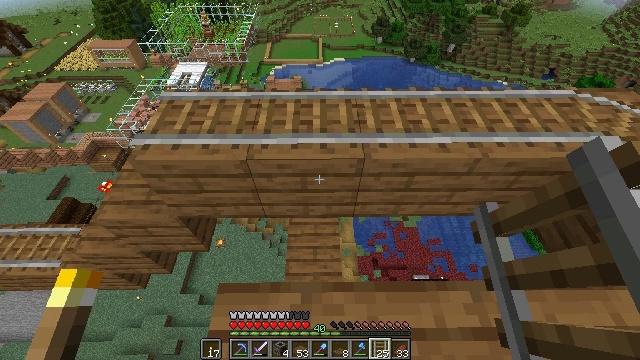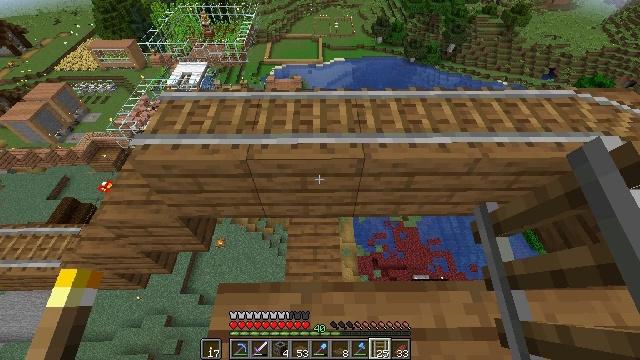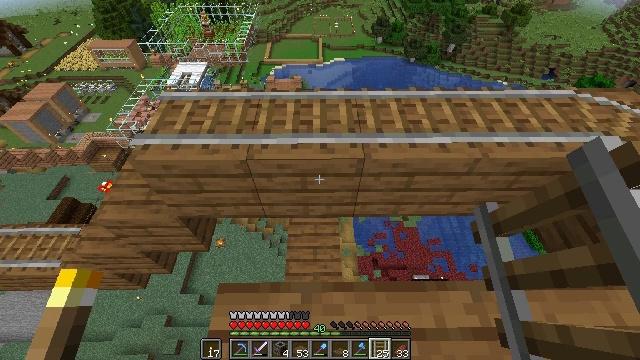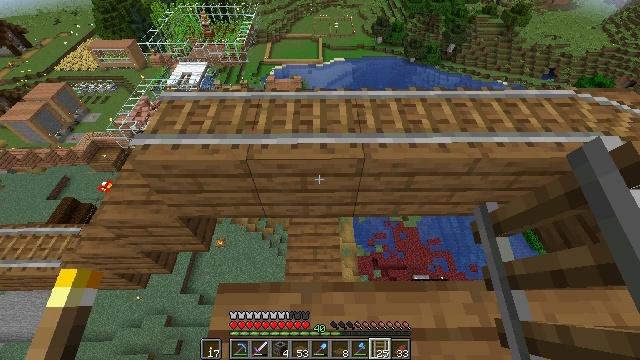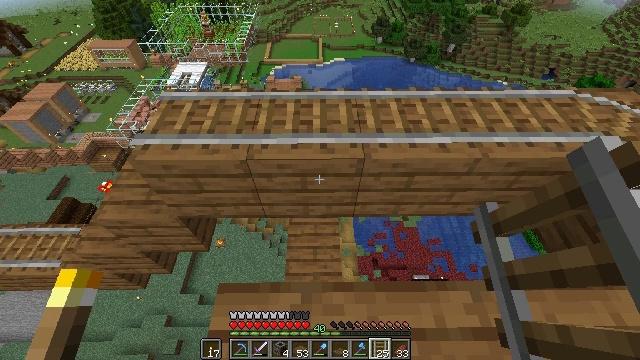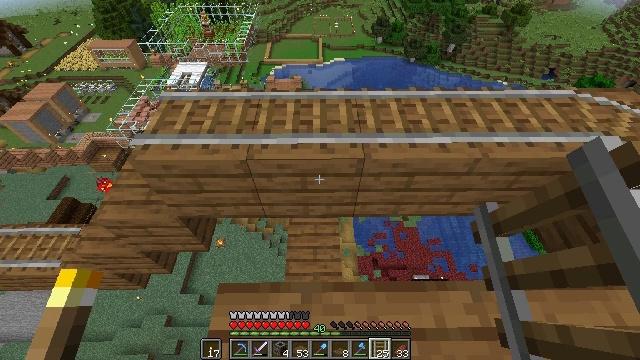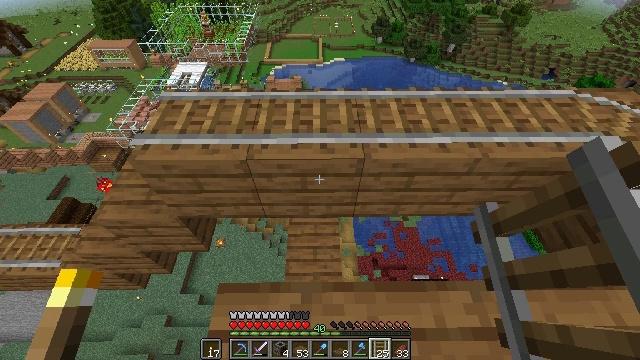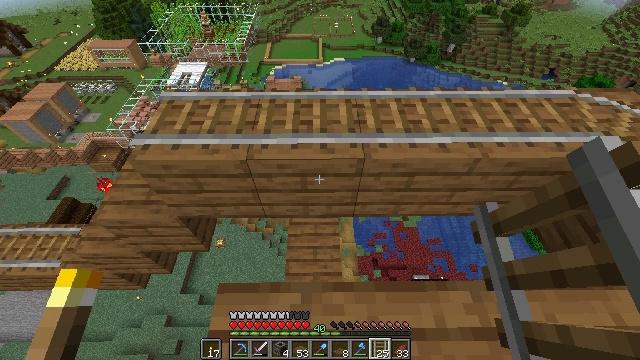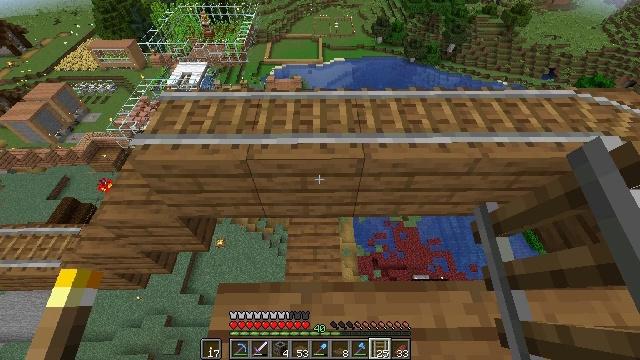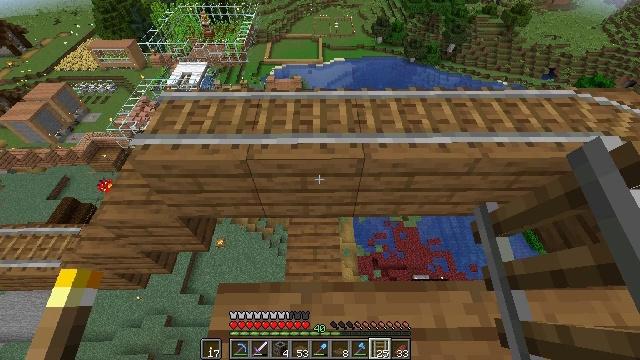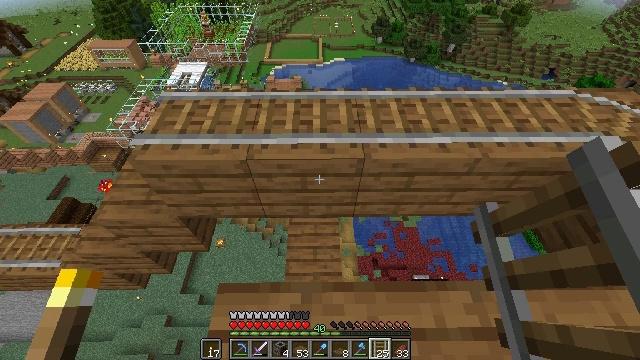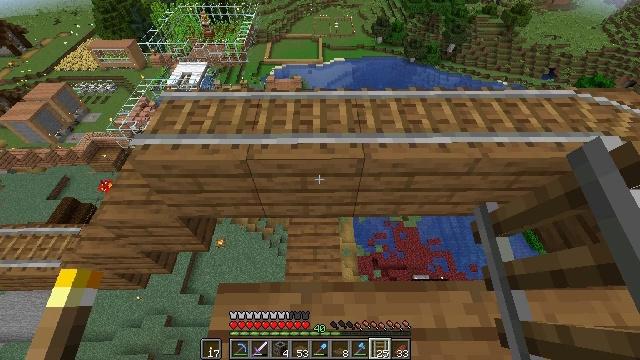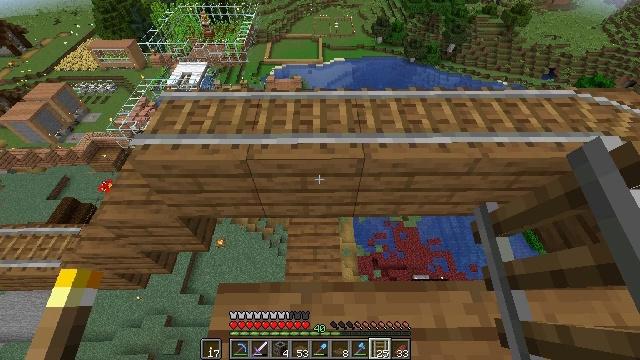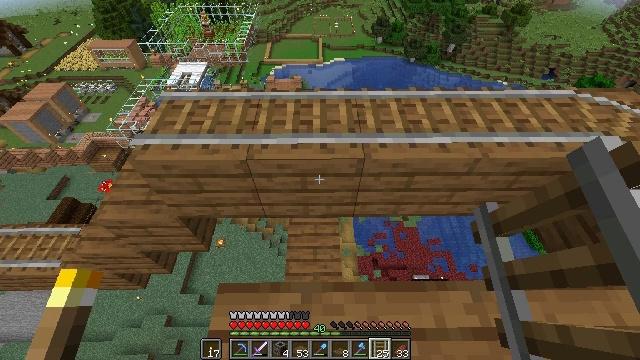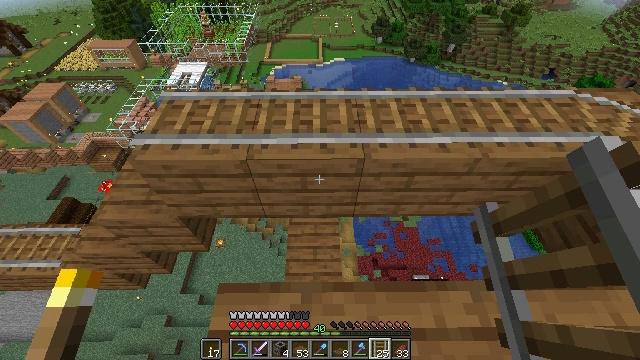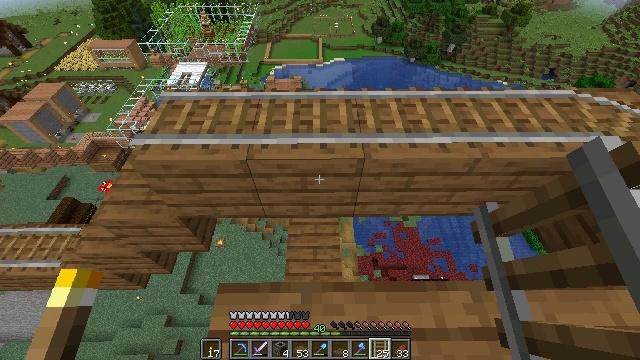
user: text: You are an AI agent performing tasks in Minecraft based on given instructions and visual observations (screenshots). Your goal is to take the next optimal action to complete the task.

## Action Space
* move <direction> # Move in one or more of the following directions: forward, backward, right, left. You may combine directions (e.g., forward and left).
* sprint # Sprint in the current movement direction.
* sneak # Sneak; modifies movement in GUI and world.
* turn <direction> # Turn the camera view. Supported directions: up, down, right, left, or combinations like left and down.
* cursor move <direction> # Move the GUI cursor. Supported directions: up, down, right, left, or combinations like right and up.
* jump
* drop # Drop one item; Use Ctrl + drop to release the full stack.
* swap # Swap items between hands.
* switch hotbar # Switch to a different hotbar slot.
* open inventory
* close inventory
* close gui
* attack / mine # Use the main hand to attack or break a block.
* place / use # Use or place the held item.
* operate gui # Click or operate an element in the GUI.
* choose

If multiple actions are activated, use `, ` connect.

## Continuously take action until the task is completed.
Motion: motion action
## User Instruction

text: Use the crafting table to craft rabbit stew.
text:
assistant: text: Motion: no_op
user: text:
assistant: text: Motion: no_op
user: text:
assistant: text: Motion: no_op
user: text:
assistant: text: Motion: no_op
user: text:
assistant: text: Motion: no_op
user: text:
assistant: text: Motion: no_op
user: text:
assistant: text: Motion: no_op
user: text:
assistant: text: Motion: no_op
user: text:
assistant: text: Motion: no_op
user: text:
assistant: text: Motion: no_op
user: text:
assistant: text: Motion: no_op
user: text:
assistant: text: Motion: no_op
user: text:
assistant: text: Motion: no_op
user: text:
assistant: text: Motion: no_op
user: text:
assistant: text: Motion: no_op
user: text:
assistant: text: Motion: no_op
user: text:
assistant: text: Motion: no_op
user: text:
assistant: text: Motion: no_op
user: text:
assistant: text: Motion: no_op
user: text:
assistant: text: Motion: no_op
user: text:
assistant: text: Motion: no_op
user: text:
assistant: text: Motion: no_op
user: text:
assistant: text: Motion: no_op
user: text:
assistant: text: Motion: no_op
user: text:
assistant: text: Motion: no_op
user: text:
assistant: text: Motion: no_op
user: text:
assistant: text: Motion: no_op
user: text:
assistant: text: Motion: no_op
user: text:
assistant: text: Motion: no_op
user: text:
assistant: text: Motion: no_op